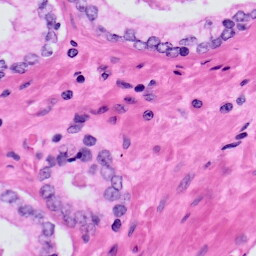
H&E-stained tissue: Prostate